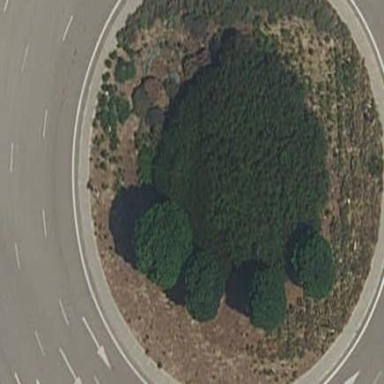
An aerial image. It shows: Residential road with roundabout.